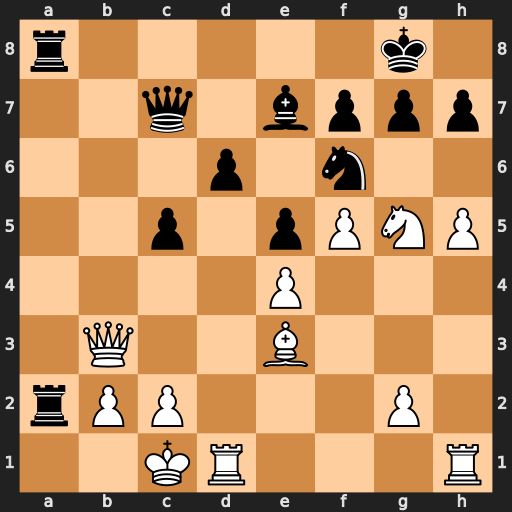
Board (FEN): r5k1/2q1bppp/3p1n2/2p1pPNP/4P3/1Q2B3/rPP3P1/2KR3R
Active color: w
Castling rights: -
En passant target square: -
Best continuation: Qxf7+